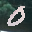
Label: 0